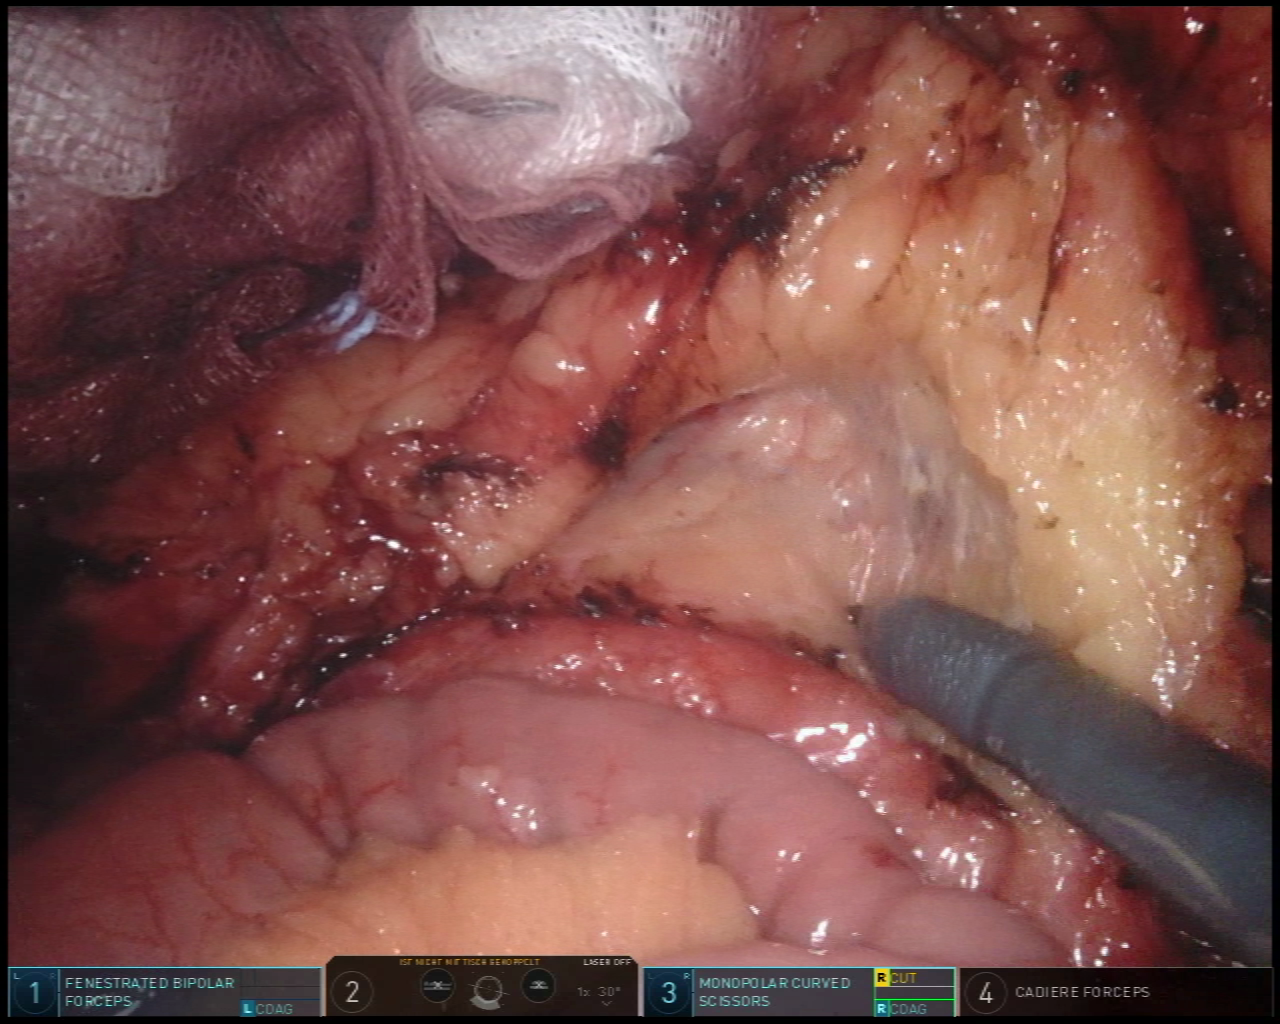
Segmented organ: small_intestine
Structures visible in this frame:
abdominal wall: no
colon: no
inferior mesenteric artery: no
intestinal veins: no
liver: no
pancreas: no
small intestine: yes
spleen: no
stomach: no
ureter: no
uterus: no
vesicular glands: no